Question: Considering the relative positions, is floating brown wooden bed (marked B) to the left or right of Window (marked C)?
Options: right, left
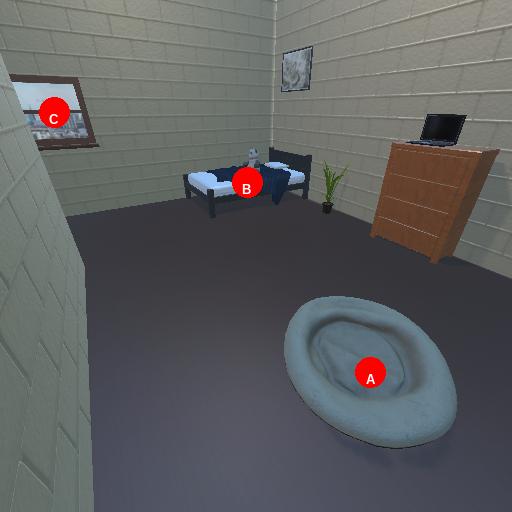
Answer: right